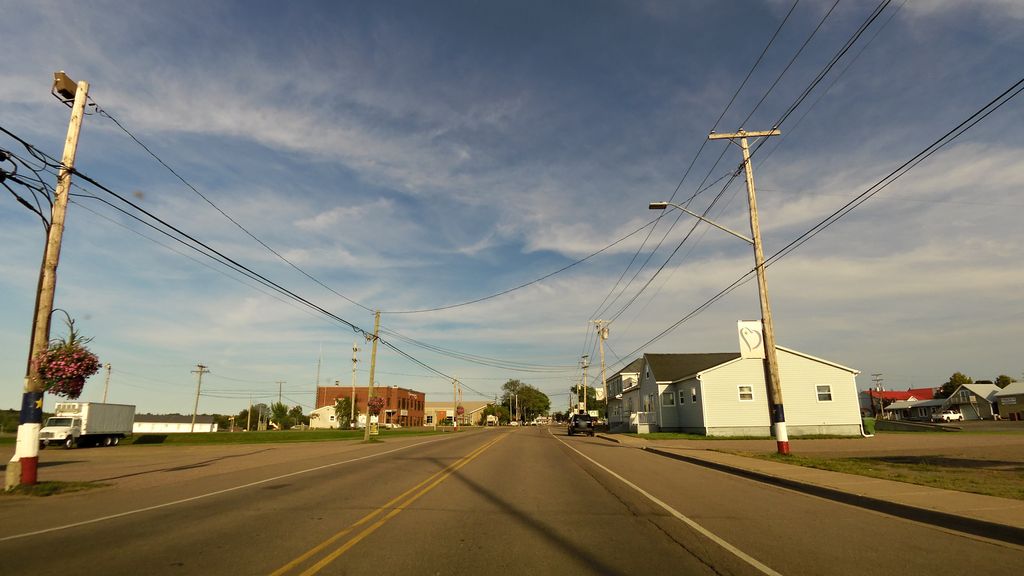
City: charlottetown